Question: I created a table with the following attributes:
'''
VendorAccount(
Ven_AccountId,
Ven_RegNo,
Ven_TxDate,
Ven_Invoice_RefNo,
TotalAmount,
Paid_ToVen ,
Balance
)
'''
In the above table when I select 'Ven_Invoice_RefNo' from POP up LOV it gives me the 'TotalAmount' from another Table.I want that whenever I enter the value in 'Paid_ToVen' column ,that amount should be subtracted from 'Total_Amount' as 'Balance' and the new subtracted value should be shown in 'TotalBalance' column in next Entry. Below is the report for the table.

I want the updated value i-e 2300 in 'TotalAmount' Column in new entry. Is there any Trigger or Query .
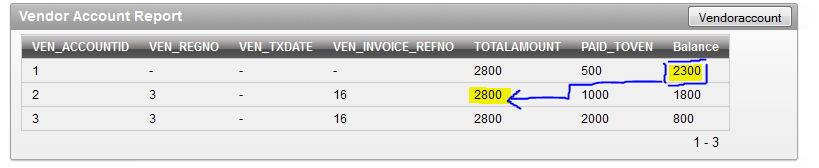
Answer: You can try a 'trigger' after update. You will need a logic like the following. Please user the correct fields as per your table and try it out.
'''
CREATE TRIGGER trg_totalBalance AFTER UPDATE ON vendoraccount
FOR EACH ROW
BEGIN
DECLARE new_balance INT;
DECLARE new_total INT;
DECLARE new_paid INT;
SELECT balance INTO old_balance,
total INTO old_total,
paidtoven INTO new_paid
FROM vendoraccount
WHERE ven_regno = new.ven_regno
AND ven_invoice_refno = new.ven_invoice_refno;
-- depending on your current balance update logic,
-- you could wrap this update with an IF/ELSE
-- IF XYZ THEN
UPDATE vendoraccount SET totalamount = old_total + old_balance - new_paid,
balance = totalamount - new_paid
WHERE ven_regno = new.ven_regno
AND ven_invoice_refno = new.ven_invoice_refno;
-- END IF;
END;
'''